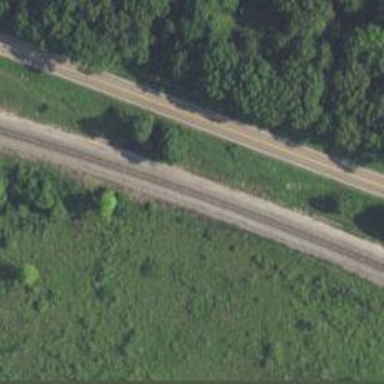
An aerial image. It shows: Railway track.